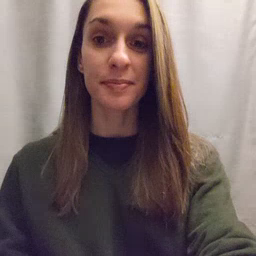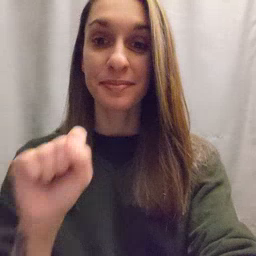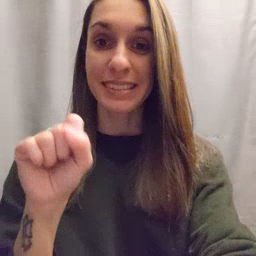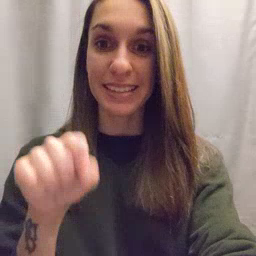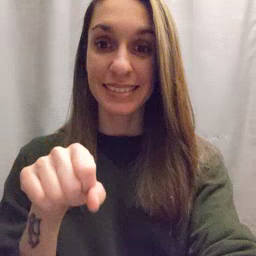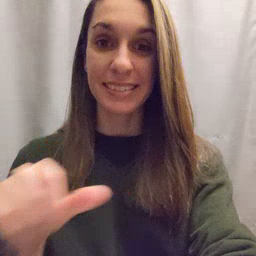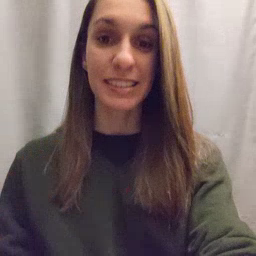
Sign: yes